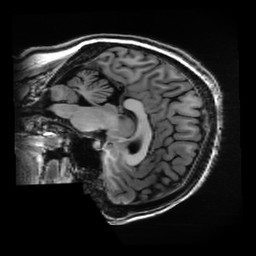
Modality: T1w
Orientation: sagittal
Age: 30
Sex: female
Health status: healthy
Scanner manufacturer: ge
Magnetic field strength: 3 T
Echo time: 0.0052 s